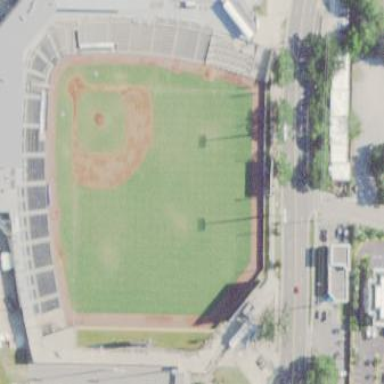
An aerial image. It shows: Baseball stadium for sports and leisure activities.